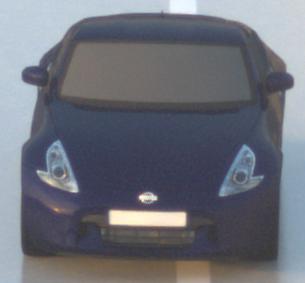
Make: Nissan
Model: 370Z Coupé
Detailed model: 370Z (Z34) Coupé
Model produced from: 2009/12
Model produced until: 2013/03
Doors: 3
Color: blue
Road condition: wet road
Daytime: sunrise or sunset
Contrast: medium contrast